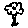
Label: flower